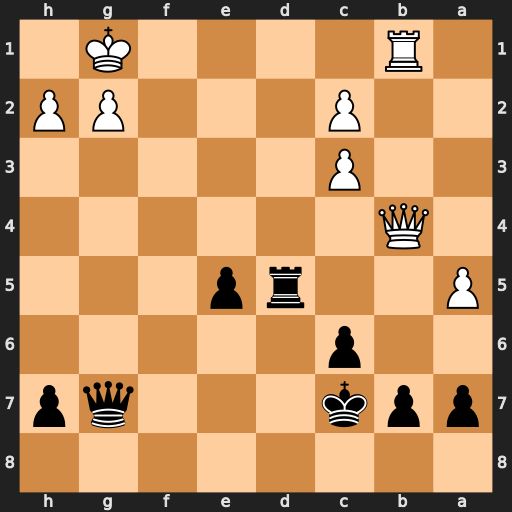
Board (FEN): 8/ppk3qp/2p5/P2rp3/1Q6/2P5/2P3PP/1R4K1
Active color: b
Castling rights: -
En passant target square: -
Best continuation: Rb5 Qxb5 cxb5